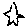
Label: star